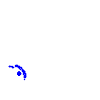
Particle: pion